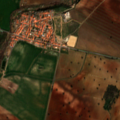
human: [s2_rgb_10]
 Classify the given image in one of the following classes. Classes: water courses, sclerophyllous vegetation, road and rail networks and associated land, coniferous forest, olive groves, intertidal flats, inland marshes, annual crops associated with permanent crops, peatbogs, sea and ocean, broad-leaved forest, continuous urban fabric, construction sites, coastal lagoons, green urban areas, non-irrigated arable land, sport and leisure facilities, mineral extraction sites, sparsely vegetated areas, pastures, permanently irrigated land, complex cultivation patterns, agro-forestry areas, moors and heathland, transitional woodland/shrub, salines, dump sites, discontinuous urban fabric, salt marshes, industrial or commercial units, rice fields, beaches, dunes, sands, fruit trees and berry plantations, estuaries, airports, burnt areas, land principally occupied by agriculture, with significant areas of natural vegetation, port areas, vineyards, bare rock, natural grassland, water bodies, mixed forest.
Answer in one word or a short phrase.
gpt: discontinuous urban fabric, non-irrigated arable land, annual crops associated with permanent crops, water bodies